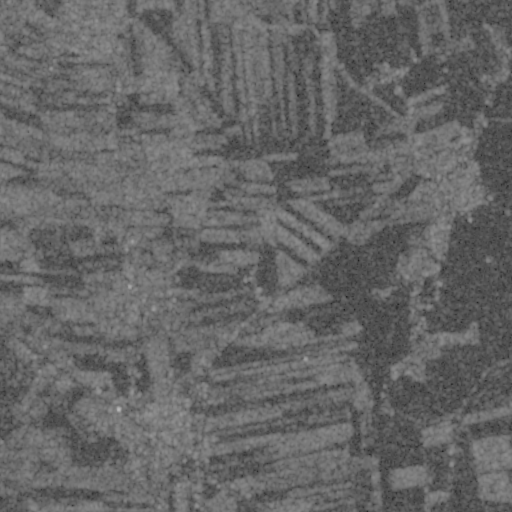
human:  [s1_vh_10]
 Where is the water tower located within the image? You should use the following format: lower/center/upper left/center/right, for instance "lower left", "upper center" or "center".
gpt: The water tower is located in the center right of the image.
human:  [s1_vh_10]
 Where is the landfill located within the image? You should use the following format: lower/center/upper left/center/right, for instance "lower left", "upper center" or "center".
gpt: There is no landfill in the image.

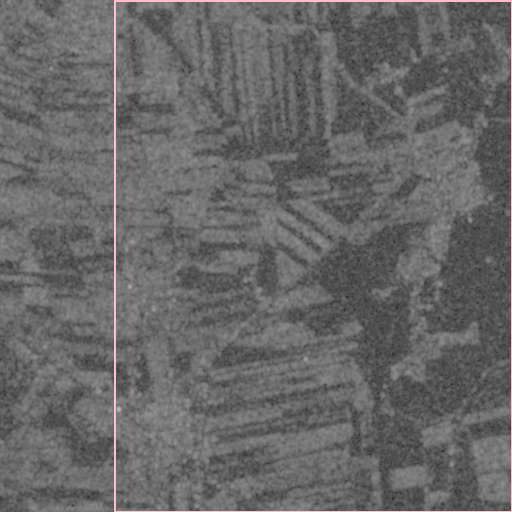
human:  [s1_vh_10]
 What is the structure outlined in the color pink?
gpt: The structure outlined in pink is a crop field.
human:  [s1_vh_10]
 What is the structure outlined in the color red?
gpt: There is no red outline.